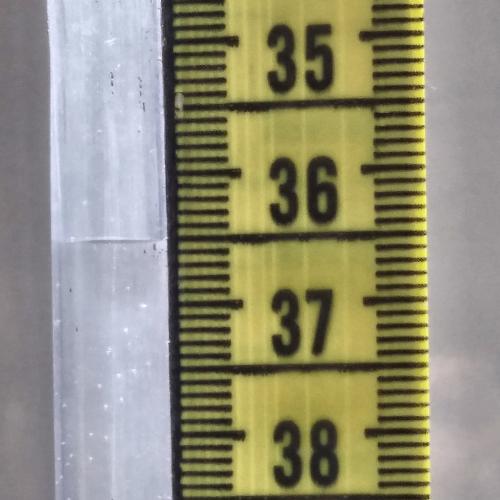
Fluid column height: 36.5 cm